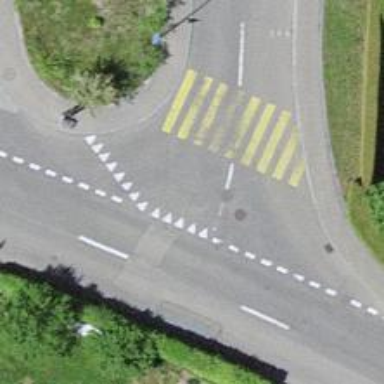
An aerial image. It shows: Uncontrolled zebra crossing with yellow markings on the road.